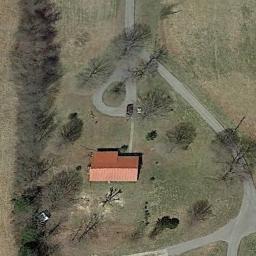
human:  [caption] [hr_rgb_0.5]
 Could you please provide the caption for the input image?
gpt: There are three houses on either side of the road, One of which has a swimming pool .

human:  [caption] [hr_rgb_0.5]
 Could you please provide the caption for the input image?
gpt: A red building in a sparse residential .

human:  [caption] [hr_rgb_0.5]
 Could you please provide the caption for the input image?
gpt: In a sparse residential area there is an orange house and many withered trees, Surrounded by open spaces and a road .

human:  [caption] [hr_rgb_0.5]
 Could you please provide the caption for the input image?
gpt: The sparse residential is on the bare land next to some trees and a road .

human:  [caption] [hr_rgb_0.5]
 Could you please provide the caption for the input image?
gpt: A sparse residential area with some withered trees and an orange building .